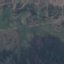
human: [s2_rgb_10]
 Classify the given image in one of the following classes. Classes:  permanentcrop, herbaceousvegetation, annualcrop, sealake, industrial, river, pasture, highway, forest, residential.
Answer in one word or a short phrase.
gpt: HerbaceousVegetation